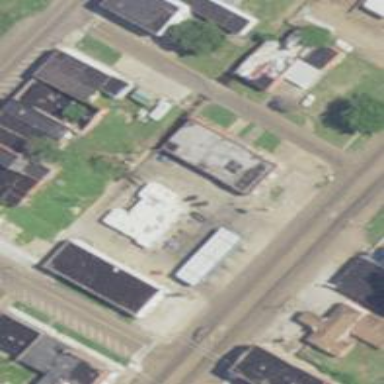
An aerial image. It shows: Convenience shop.